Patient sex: M
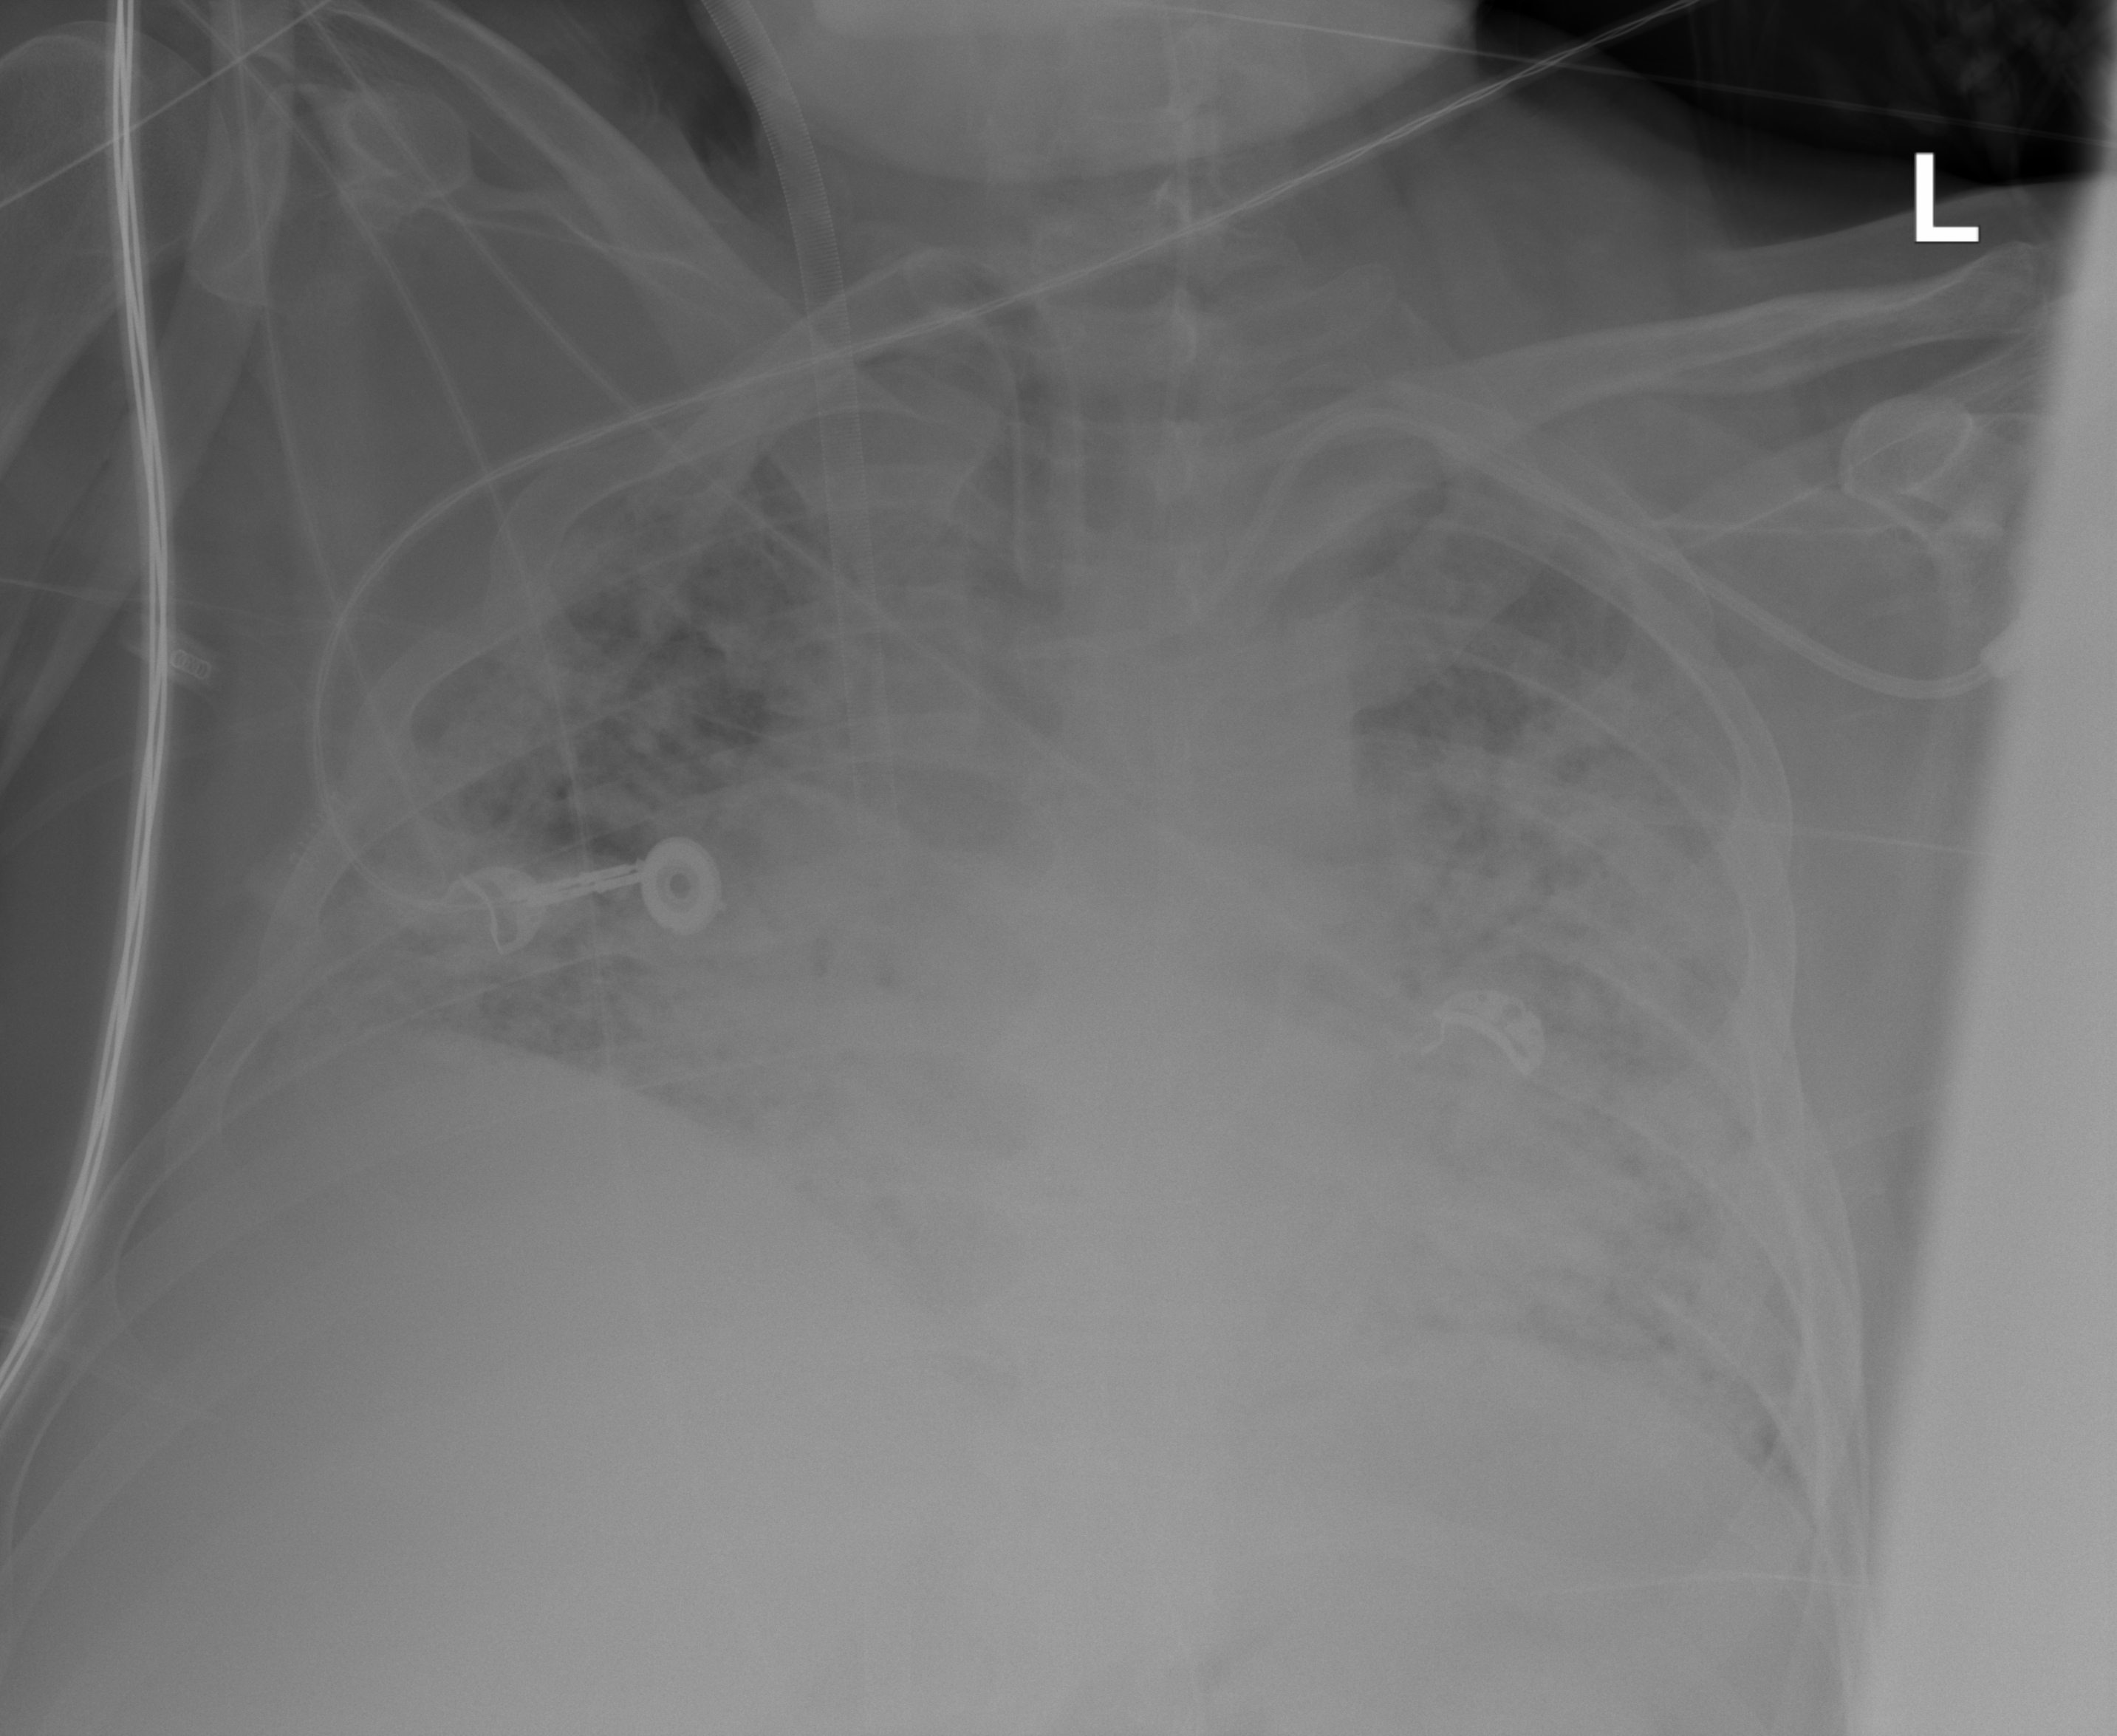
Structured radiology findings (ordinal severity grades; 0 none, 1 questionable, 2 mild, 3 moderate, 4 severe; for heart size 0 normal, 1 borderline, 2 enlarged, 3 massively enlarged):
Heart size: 2
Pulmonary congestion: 0
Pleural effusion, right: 0
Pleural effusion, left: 0
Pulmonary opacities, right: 3
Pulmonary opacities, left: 3
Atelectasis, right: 3
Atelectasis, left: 3